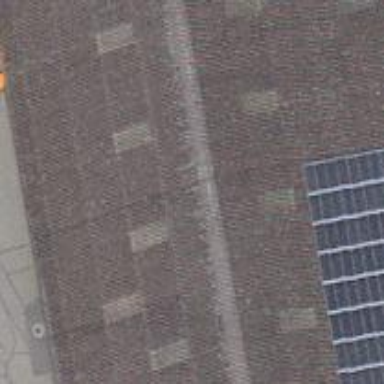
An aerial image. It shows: View of roof of building.